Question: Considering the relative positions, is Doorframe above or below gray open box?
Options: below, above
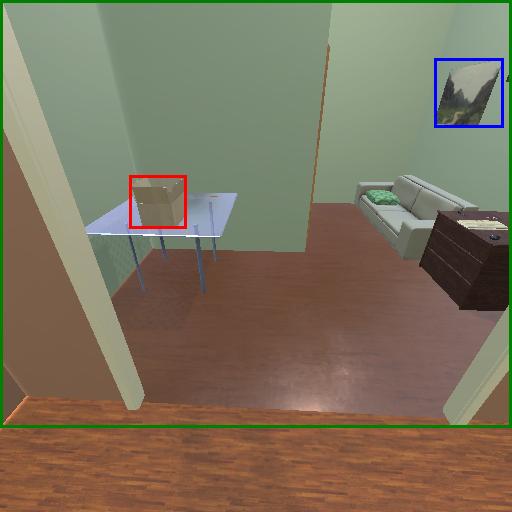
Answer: below